Chest X-ray. View position: AP
Patient age: 48
Patient sex: F
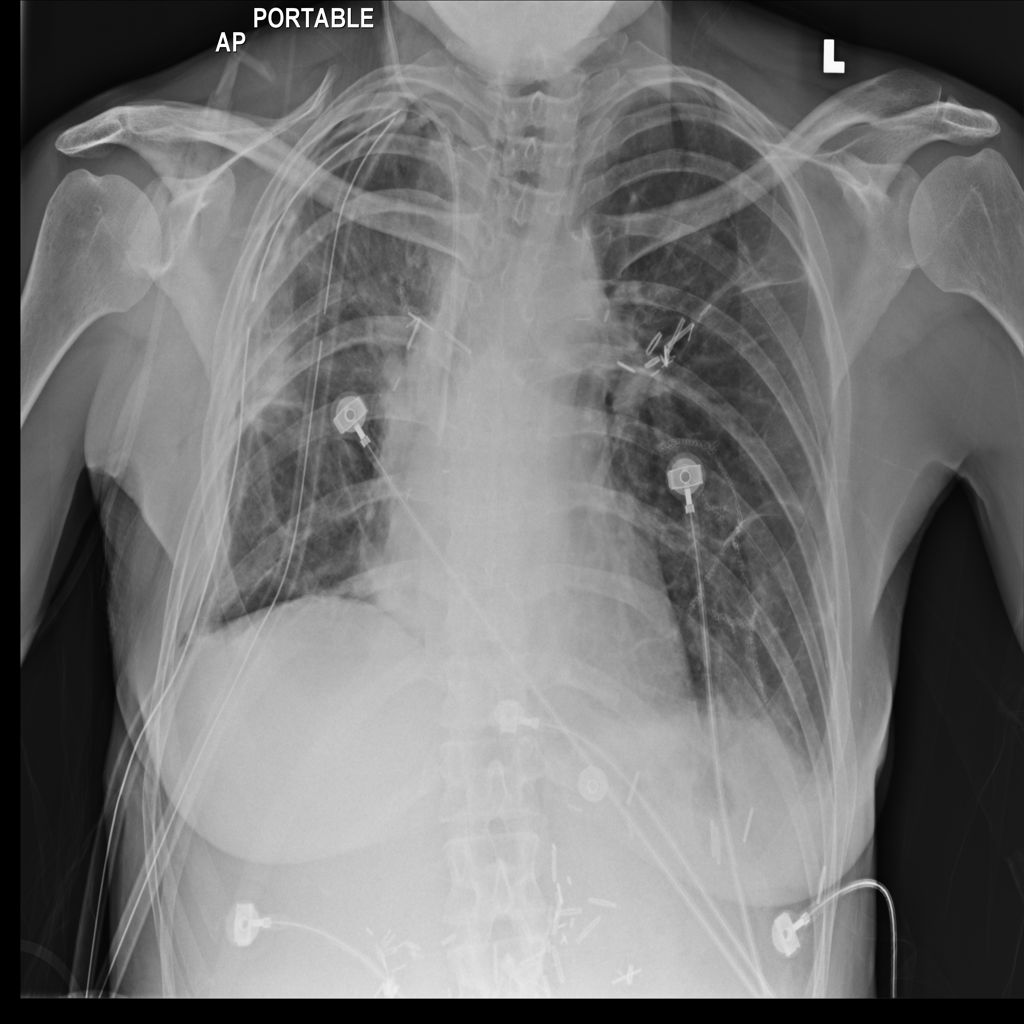
Finding: Pneumothorax